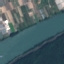
Land use / land cover: River